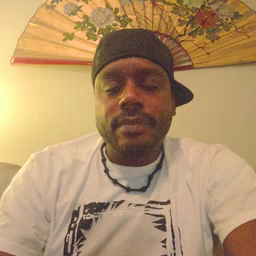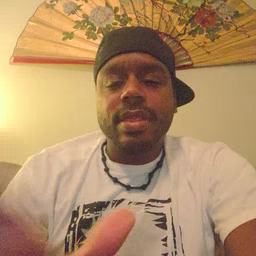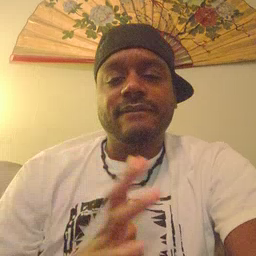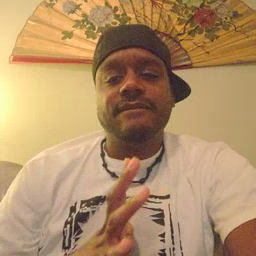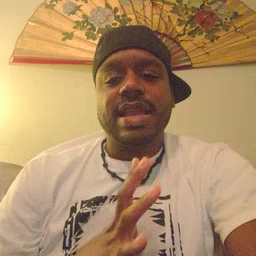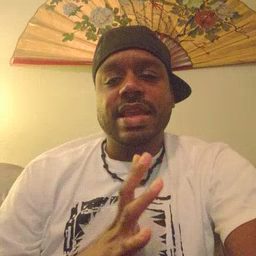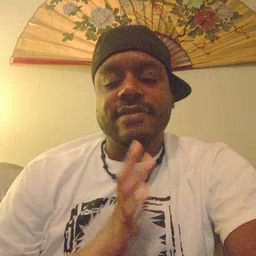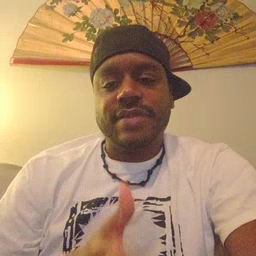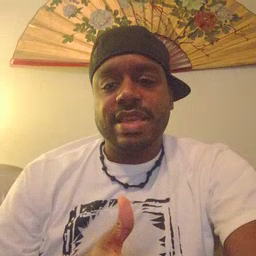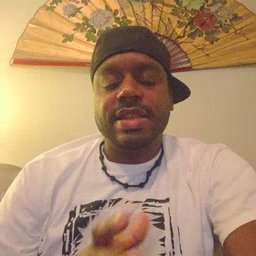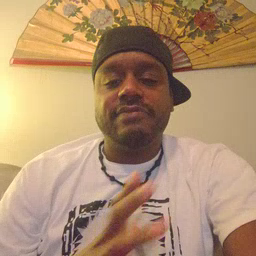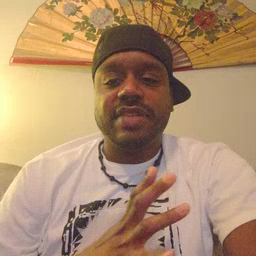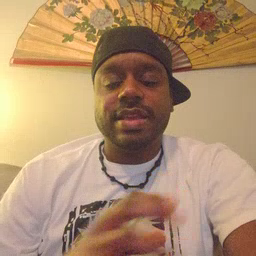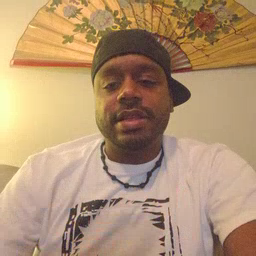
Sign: fine